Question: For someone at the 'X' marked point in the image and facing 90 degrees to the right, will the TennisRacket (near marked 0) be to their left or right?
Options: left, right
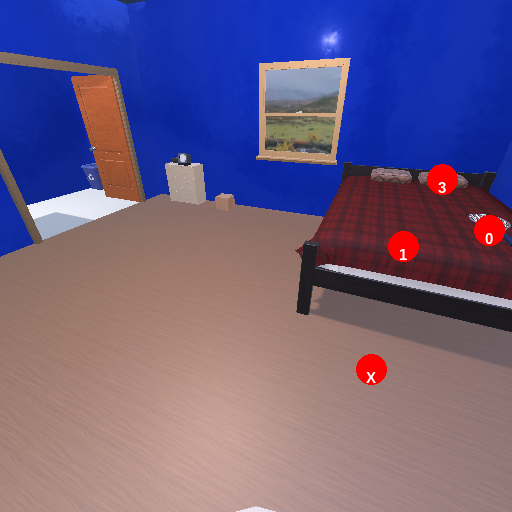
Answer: left